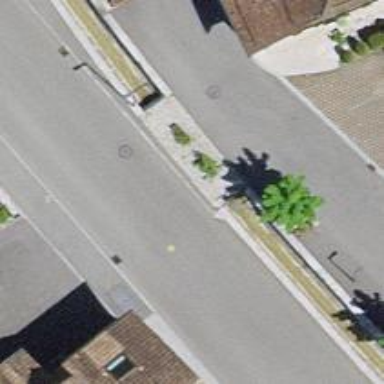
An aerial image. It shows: Path on bridge paved with paving stones.